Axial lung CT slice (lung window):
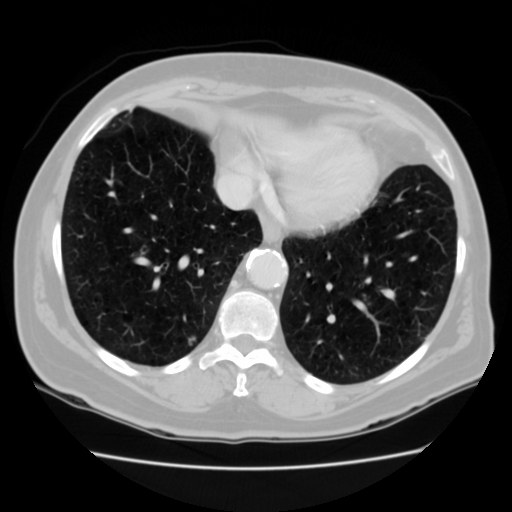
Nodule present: yes
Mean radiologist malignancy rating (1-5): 2